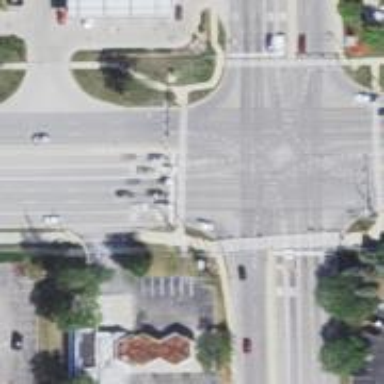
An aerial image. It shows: Asphalt footway with zebra crossing.